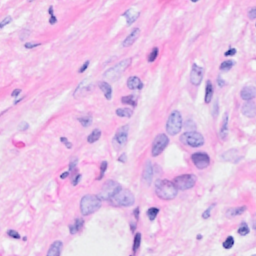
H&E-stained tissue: Breast